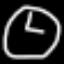
Label: clock